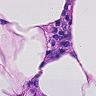
Metastatic tissue present: no